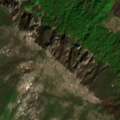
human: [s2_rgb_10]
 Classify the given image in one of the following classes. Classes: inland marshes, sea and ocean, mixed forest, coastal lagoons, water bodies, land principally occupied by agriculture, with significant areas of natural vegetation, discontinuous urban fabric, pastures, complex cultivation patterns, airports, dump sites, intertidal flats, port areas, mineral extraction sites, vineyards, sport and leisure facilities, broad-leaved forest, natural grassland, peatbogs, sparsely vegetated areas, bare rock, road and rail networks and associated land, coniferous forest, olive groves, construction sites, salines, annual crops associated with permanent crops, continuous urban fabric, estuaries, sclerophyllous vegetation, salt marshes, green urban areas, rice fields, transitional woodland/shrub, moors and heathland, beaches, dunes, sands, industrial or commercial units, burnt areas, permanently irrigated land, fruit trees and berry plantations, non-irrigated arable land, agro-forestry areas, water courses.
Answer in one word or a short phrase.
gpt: land principally occupied by agriculture, with significant areas of natural vegetation, broad-leaved forest, transitional woodland/shrub, sparsely vegetated areas